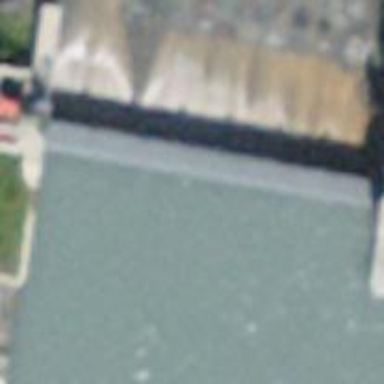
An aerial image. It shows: Weir in waterway.